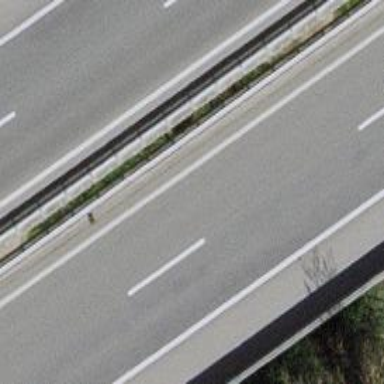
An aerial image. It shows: Asphalt bridge over motorway.